Question: I am following an OpenGL <URL> in C++.
My problem is about texturing my cubes. The program seems to correctly load textures but it doesn't show the expected result, my cubes looks grey.
-
I have already tried to change my shaders (like the mix value) but it does not change anything.
Here is my code:
-
'''
#pragma once
#include <glm/glm.hpp>
#include <glm/gtc/matrix_transform.hpp>
#include <glm/gtc/type_ptr.hpp>
#include <iostream>
#include <fstream>
#include <string>
#include <thread>
#include <chrono>
#include <glad/glad.h>
#include <GLFW/glfw3.h>
#include "shader.hpp"
#define STB_IMAGE_IMPLEMENTATION
#include "stb_image.h"
'''
-
'''
#include "head.h"
/*TODO -- refresh shader every sec*/
class Shader {
public:
Shader(std::string const& nameFragment, std::string const& nameVertex)
: nameFragment_(nameFragment), nameVertex_(nameVertex) {
update();
}
void update(){
if (nameFragment_.empty() || nameVertex_.empty() || (nameFragment_.empty() && nameVertex_.empty())) {
return;
}
bool recreate = false;
std::ifstream stream(nameFragment_);
std::string tmp = std::string(std::istreambuf_iterator<char>(stream), std::istreambuf_iterator<char>());
stream.close();
if (tmp != fragment_) {
setFragment(tmp);
recreate = true;
}
stream.open(nameVertex_);
tmp = std::string(std::istreambuf_iterator<char>(stream), std::istreambuf_iterator<char>());
stream.close();
if (tmp != vertex_) {
setVertex(tmp);
recreate = true;
}
if (recreate) {
createFragmentObject();
createVertexObject();
createProgramObject();
deleteUselessShaders();
std::cout << nameFragment_ << " & " << nameVertex_ << " Shaders loaded.
";
}
std::this_thread::sleep_for(std::chrono::milliseconds(1000));
}
void use() {
glUseProgram(programObject_);
}
void setFragmentName(std::string const& name) {
nameFragment_ = name;
}
void setVertexName(std::string const& name) {
nameVertex_ = name;
}
std::string getFragmentName() {
return nameFragment_;
}
std::string getVertexName() {
return nameVertex_;
}
void setFragment(std::string const& fragment) {
fragment_ = fragment;
fs_ptr_ = fragment_.c_str();
}
const GLchar*& getFragment() {
return fs_ptr_;
}
void setVertex(std::string const& vertex) {
vertex_ = vertex;
vs_ptr_ = vertex_.c_str();
}
const GLchar*& getVertex() {
return vs_ptr_;
}
void createVertexObject() {
/*Creating a VS object*/
vertexObject_ = glCreateShader(GL_VERTEX_SHADER);
/*Link the VS code to the VS object*/
glShaderSource(vertexObject_, 1, &vs_ptr_, NULL);
glCompileShader(vertexObject_);
/*Testing the VS compilation*/
int success;
char infoLog[512];
glGetShaderiv(vertexObject_, GL_COMPILE_STATUS, &success);
if (!success) {
glGetShaderInfoLog(vertexObject_, 512, NULL, infoLog);
std::cout << "ERROR::SHADER::VERTEX::COMPILATION_FAILED
" << infoLog << std::endl;
}
}
const unsigned int & getVertexObject() {
return vertexObject_;
}
void createFragmentObject() {
/*As the VS, same for FS*/
fragmentObject_ = glCreateShader(GL_FRAGMENT_SHADER);
glShaderSource(fragmentObject_, 1, &fs_ptr_, NULL);
glCompileShader(fragmentObject_);
int success;
char infoLog[512];
glGetShaderiv(fragmentObject_, GL_COMPILE_STATUS, &success);
if (!success) {
glGetShaderInfoLog(fragmentObject_, 512, NULL, infoLog);
std::cout << "ERROR::SHADER::FRAGMENT::COMPILATION_FAILED
" << infoLog << std::endl;
}
}
const unsigned int& getFragmentObject() {
return fragmentObject_;
}
void createProgramObject() {
/*Creating the program Shader*/
programObject_ = glCreateProgram();
glAttachShader(programObject_, vertexObject_);
glAttachShader(programObject_, fragmentObject_);
glLinkProgram(programObject_);
int success;
char infoLog[512];
/*Testing PS compilation*/
glGetProgramiv(programObject_, GL_LINK_STATUS, &success);
if (!success) {
glGetProgramInfoLog(programObject_, 512, NULL, infoLog);
std::cout << "ERROR::SHADER::PROGRAM::COMPILATION_FAILED
" << infoLog << std::endl;
}
}
const unsigned int& getProgramObject() {
return programObject_;
}
void deleteUselessShaders() {
/*Deleting shaders already used*/
glDeleteShader(vertexObject_);
glDeleteShader(fragmentObject_);
}
void setBool(const std::string& name, bool value) const
{
glUniform1i(glGetUniformLocation(programObject_, name.c_str()), (int)value);
}
// ------------------------------------------------------------------------
void setInt(const std::string& name, int value) const
{
glUniform1i(glGetUniformLocation(programObject_, name.c_str()), value);
}
// ------------------------------------------------------------------------
void setFloat(const std::string& name, float value) const
{
glUniform1f(glGetUniformLocation(programObject_, name.c_str()), value);
}
// ------------------------------------------------------------------------
void setVec2(const std::string& name, const glm::vec2& value) const
{
glUniform2fv(glGetUniformLocation(programObject_, name.c_str()), 1, &value[0]);
}
void setVec2(const std::string& name, float x, float y) const
{
glUniform2f(glGetUniformLocation(programObject_, name.c_str()), x, y);
}
// ------------------------------------------------------------------------
void setVec3(const std::string& name, const glm::vec3& value) const
{
glUniform3fv(glGetUniformLocation(programObject_, name.c_str()), 1, &value[0]);
}
void setVec3(const std::string& name, float x, float y, float z) const
{
glUniform3f(glGetUniformLocation(programObject_, name.c_str()), x, y, z);
}
// ------------------------------------------------------------------------
void setVec4(const std::string& name, const glm::vec4& value) const
{
glUniform4fv(glGetUniformLocation(programObject_, name.c_str()), 1, &value[0]);
}
void setVec4(const std::string& name, float x, float y, float z, float w) const
{
glUniform4f(glGetUniformLocation(programObject_, name.c_str()), x, y, z, w);
}
// ------------------------------------------------------------------------
void setMat2(const std::string& name, const glm::mat2& mat) const
{
glUniformMatrix2fv(glGetUniformLocation(programObject_, name.c_str()), 1, GL_FALSE, &mat[0][0]);
}
// ------------------------------------------------------------------------
void setMat3(const std::string& name, const glm::mat3& mat) const
{
glUniformMatrix3fv(glGetUniformLocation(programObject_, name.c_str()), 1, GL_FALSE, &mat[0][0]);
}
// ------------------------------------------------------------------------
void setMat4(const std::string& name, const glm::mat4& mat) const
{
glUniformMatrix4fv(glGetUniformLocation(programObject_, name.c_str()), 1, GL_FALSE, &mat[0][0]);
}
private:
std::string nameFragment_;
std::string nameVertex_;
std::string vertex_;
std::string fragment_;
const GLchar *vs_ptr_;
const GLchar *fs_ptr_;
unsigned int vertexObject_;
unsigned int fragmentObject_;
unsigned int programObject_;
};
'''
-
'''
/*mises a l'echelle, puis les rotations et enfin les translations*/
/*glm::mat4; mat = glm::mat4(1.0f);*/
#include "head.h"
#define FPS 62
#define WIDTH 800
#define HEIGHT 600
void framebuffer_size_callback(GLFWwindow* window, int width, int height);
void processInput(GLFWwindow* window);
int main(){
glfwInit();
glfwWindowHint(GLFW_CONTEXT_VERSION_MAJOR, 3);
glfwWindowHint(GLFW_CONTEXT_VERSION_MINOR, 3);
glfwWindowHint(GLFW_OPENGL_PROFILE, GLFW_OPENGL_CORE_PROFILE);
#ifdef __APPLE__
glfwWindowHint(GLFW_OPENGL_FORWARD_COMPAT, GL_TRUE); //For MacOS
#endif
/*Window initialization*/
GLFWwindow* window = glfwCreateWindow(WIDTH, HEIGHT, "Hello Window!", NULL, NULL);
if (window == NULL){
std::cout << "Failed to create GLFW window" << std::endl;
glfwTerminate();
return -1;
}
glfwMakeContextCurrent(window);
glfwSetFramebufferSizeCallback(window, framebuffer_size_callback);
/*GLAD initialization*/
if (!gladLoadGLLoader((GLADloadproc)glfwGetProcAddress)){
std::cout << "Failed to initialize GLAD" << std::endl;
return -1;
}
// configure global opengl state
// -----------------------------
glEnable(GL_DEPTH_TEST);
/*Initialize shaders*/
Shader myShaders("./Shaders/Hello.fs", "./Shaders/Hello.vs");
/*Vertices*/
float vertices[] = {
-0.5f, -0.5f, -0.5f, 0.0f, 0.0f,
0.5f, -0.5f, -0.5f, 1.0f, 0.0f,
0.5f, 0.5f, -0.5f, 1.0f, 1.0f,
0.5f, 0.5f, -0.5f, 1.0f, 1.0f,
-0.5f, 0.5f, -0.5f, 0.0f, 1.0f,
-0.5f, -0.5f, -0.5f, 0.0f, 0.0f,
-0.5f, -0.5f, 0.5f, 0.0f, 0.0f,
0.5f, -0.5f, 0.5f, 1.0f, 0.0f,
0.5f, 0.5f, 0.5f, 1.0f, 1.0f,
0.5f, 0.5f, 0.5f, 1.0f, 1.0f,
-0.5f, 0.5f, 0.5f, 0.0f, 1.0f,
-0.5f, -0.5f, 0.5f, 0.0f, 0.0f,
-0.5f, 0.5f, 0.5f, 1.0f, 0.0f,
-0.5f, 0.5f, -0.5f, 1.0f, 1.0f,
-0.5f, -0.5f, -0.5f, 0.0f, 1.0f,
-0.5f, -0.5f, -0.5f, 0.0f, 1.0f,
-0.5f, -0.5f, 0.5f, 0.0f, 0.0f,
-0.5f, 0.5f, 0.5f, 1.0f, 0.0f,
0.5f, 0.5f, 0.5f, 1.0f, 0.0f,
0.5f, 0.5f, -0.5f, 1.0f, 1.0f,
0.5f, -0.5f, -0.5f, 0.0f, 1.0f,
0.5f, -0.5f, -0.5f, 0.0f, 1.0f,
0.5f, -0.5f, 0.5f, 0.0f, 0.0f,
0.5f, 0.5f, 0.5f, 1.0f, 0.0f,
-0.5f, -0.5f, -0.5f, 0.0f, 1.0f,
0.5f, -0.5f, -0.5f, 1.0f, 1.0f,
0.5f, -0.5f, 0.5f, 1.0f, 0.0f,
0.5f, -0.5f, 0.5f, 1.0f, 0.0f,
-0.5f, -0.5f, 0.5f, 0.0f, 0.0f,
-0.5f, -0.5f, -0.5f, 0.0f, 1.0f,
-0.5f, 0.5f, -0.5f, 0.0f, 1.0f,
0.5f, 0.5f, -0.5f, 1.0f, 1.0f,
0.5f, 0.5f, 0.5f, 1.0f, 0.0f,
0.5f, 0.5f, 0.5f, 1.0f, 0.0f,
-0.5f, 0.5f, 0.5f, 0.0f, 0.0f,
-0.5f, 0.5f, -0.5f, 0.0f, 1.0f
};
glm::vec3 cubePositions[] = {
glm::vec3(0.0f, 0.0f, 0.0f),
glm::vec3(2.0f, 5.0f, -15.0f),
glm::vec3(-1.5f, -2.2f, -2.5f),
glm::vec3(-3.8f, -2.0f, -12.3f),
glm::vec3(2.4f, -0.4f, -3.5f),
glm::vec3(-1.7f, 3.0f, -7.5f),
glm::vec3(1.3f, -2.0f, -2.5f),
glm::vec3(1.5f, 2.0f, -2.5f),
glm::vec3(1.5f, 0.2f, -1.5f),
glm::vec3(-1.3f, 1.0f, -1.5f)
};
unsigned int VBO, VAO;
glGenVertexArrays(1, &VAO);
glGenBuffers(1, &VBO);
glBindVertexArray(VAO);
glBindBuffer(GL_ARRAY_BUFFER, VBO);
glBufferData(GL_ARRAY_BUFFER, sizeof(vertices), vertices, GL_STATIC_DRAW);
// position attribute
glVertexAttribPointer(0, 3, GL_FLOAT, GL_FALSE, 5 * sizeof(float), (void*)0);
glEnableVertexAttribArray(0);
// texture coord attribute
glVertexAttribPointer(1, 2, GL_FLOAT, GL_FALSE, 5 * sizeof(float), (void*)(3 * sizeof(float)));
glEnableVertexAttribArray(1);
// load and create a texture
// -------------------------
unsigned int texture1, texture2;
// texture 1
// ---------
glGenTextures(1, &texture1);
glBindTexture(GL_TEXTURE_2D, texture1);
// set the texture wrapping parameters
glTexParameteri(GL_TEXTURE_2D, GL_TEXTURE_WRAP_S, GL_REPEAT); // set texture wrapping to GL_REPEAT (default wrapping method)
glTexParameteri(GL_TEXTURE_2D, GL_TEXTURE_WRAP_T, GL_REPEAT);
// set texture filtering parameters
glTexParameteri(GL_TEXTURE_2D, GL_TEXTURE_MIN_FILTER, GL_LINEAR);
glTexParameteri(GL_TEXTURE_2D, GL_TEXTURE_MAG_FILTER, GL_LINEAR);
// load image, create texture and generate mipmaps
int width, height, nrChannels;
stbi_set_flip_vertically_on_load(true); // tell stb_image.h to flip loaded texture's on the y-axis.
// The FileSystem::getPath(...) is part of the GitHub repository so we can find files on any IDE/platform; replace it with your own image path.
unsigned char* data = stbi_load(("./Textures/container.jpg"), &width, &height, &nrChannels, 0);
if (data)
{
glTexImage2D(GL_TEXTURE_2D, 0, GL_RGB, width, height, 0, GL_RGB, GL_UNSIGNED_BYTE, data);
glGenerateMipmap(GL_TEXTURE_2D);
}
else
{
std::cout << "Failed to load texture" << std::endl;
}
stbi_image_free(data);
// texture 2
// ---------
glGenTextures(1, &texture2);
glBindTexture(GL_TEXTURE_2D, texture2);
// set the texture wrapping parameters
glTexParameteri(GL_TEXTURE_2D, GL_TEXTURE_WRAP_S, GL_REPEAT); // set texture wrapping to GL_REPEAT (default wrapping method)
glTexParameteri(GL_TEXTURE_2D, GL_TEXTURE_WRAP_T, GL_REPEAT);
// set texture filtering parameters
glTexParameteri(GL_TEXTURE_2D, GL_TEXTURE_MIN_FILTER, GL_LINEAR);
glTexParameteri(GL_TEXTURE_2D, GL_TEXTURE_MAG_FILTER, GL_LINEAR);
// load image, create texture and generate mipmaps
data = stbi_load("./Textures/awesomeface.png", &width, &height, &nrChannels, 0);
if (data)
{
// note that the awesomeface.png has transparency and thus an alpha channel, so make sure to tell OpenGL the data type is of GL_RGBA
glTexImage2D(GL_TEXTURE_2D, 0, GL_RGBA, width, height, 0, GL_RGBA, GL_UNSIGNED_BYTE, data);
glGenerateMipmap(GL_TEXTURE_2D);
}
else
{
std::cout << "Failed to load texture" << std::endl;
}
stbi_image_free(data);
myShaders.use();
myShaders.setInt("texture1", 0);
myShaders.setInt("texture2", 1);
/*To get a wireframe style*/
//glPolygonMode(GL_FRONT_AND_BACK, GL_LINE);
/*Render Loop*/
double lasttime = glfwGetTime();
while (!glfwWindowShouldClose(window)){
glfwSwapBuffers(window);
while (glfwGetTime() < lasttime + 1.0 / FPS) {
processInput(window);
glClearColor(0.2f, 0.7f, 0.6f, 1.0f);
glClear(GL_COLOR_BUFFER_BIT | GL_DEPTH_BUFFER_BIT); // also clear the depth buffer now!
glActiveTexture(GL_TEXTURE0);
glBindTexture(GL_TEXTURE_2D, texture1);
glActiveTexture(GL_TEXTURE1);
glBindTexture(GL_TEXTURE_2D, texture2);
/*Activating our shader*/
myShaders.use();
// create transformations
glm::mat4 view = glm::mat4(1.0f); // make sure to initialize matrix to identity matrix first
glm::mat4 projection = glm::mat4(1.0f);
projection = glm::perspective(glm::radians(45.0f), (float)WIDTH / (float)HEIGHT, 0.1f, 100.0f);
view = glm::translate(view, glm::vec3(0.0f, 0.0f, -3.0f));
// pass transformation matrices to the shader
myShaders.setMat4("projection", projection); // note: currently we set the projection matrix each frame, but since the projection matrix rarely changes it's often best practice to set it outside the main loop only once.
myShaders.setMat4("view", view);
// render boxes
glBindVertexArray(VAO);
for (unsigned int i = 0; i < 10; i++)
{
// calculate the model matrix for each object and pass it to shader before drawing
glm::mat4 model = glm::mat4(1.0f);
model = glm::translate(model, cubePositions[i]);
float angle = 20.0f * i;
model = glm::rotate(model, glm::radians((float)angle), glm::vec3(1.0f, 0.3f, 0.5f));
myShaders.setMat4("model", model);
glDrawArrays(GL_TRIANGLES, 0, 36);
}
glfwPollEvents();
}
lasttime += 1.0 / FPS;
}
glDeleteVertexArrays(1, &VAO);
glDeleteBuffers(1, &VBO);
glfwTerminate();
return 0;
}
/*Resize*/
void framebuffer_size_callback(GLFWwindow* window, int width, int height){
glViewport(0, 0, width, height);
}
/*Handle inputs*/
void processInput(GLFWwindow* window){
if (glfwGetKey(window, GLFW_KEY_ESCAPE) == GLFW_PRESS)
glfwSetWindowShouldClose(window, true);
}
'''
-
'''
#version 330 core
out vec4 FragColor;
in vec2 TexCoord;
uniform sampler2D texture1;
uniform sampler2D texture2;
void main()
{
FragColor = mix(texture(texture1,TexCoord),texture(texture2,TexCoord),0.2f);
}
'''
-
'''
#version 330 core
layout (location = 0) in vec3 aPos;
layout (location = 1) in vec3 aColor; // la variable aColor a l'attribut de position 1
layout (location = 2) in vec2 aTexCoord;
out vec2 TexCoord;
uniform mat4 model;
uniform mat4 view;
uniform mat4 projection;
void main()
{
gl_Position = projection * view * model * vec4(aPos, 1.0);
TexCoord = vec2(aTexCoord.x, 1.0 - aTexCoord.y);
}
'''
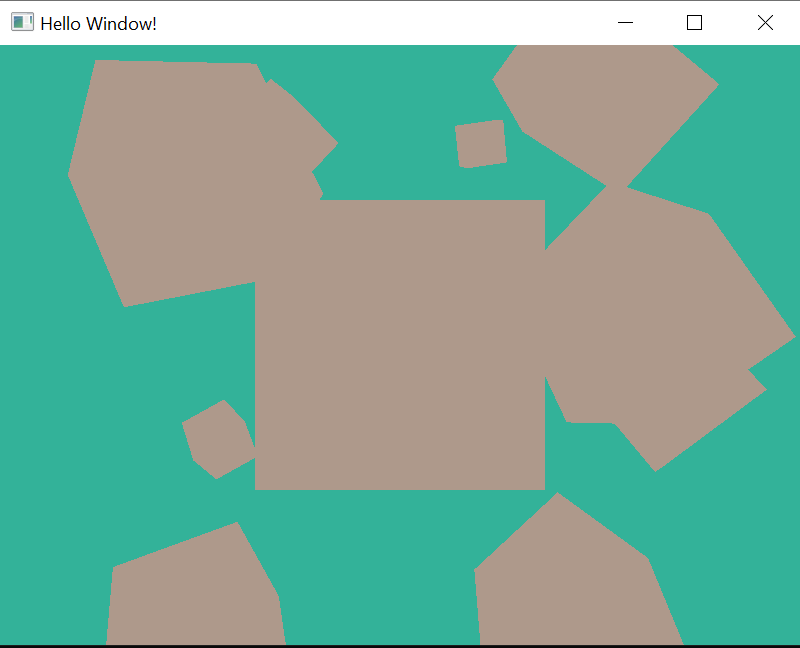
Answer: Look at:
> '''
// texture coord attribute
glVertexAttribPointer(1, [...] );
'''
vs. your shader:
> '''
layout (location = 0) in vec3 aPos;
layout (location = 1) in vec3 aColor; // la variable aColor a l'attribut de position 1
layout (location = 2) in vec2 aTexCoord;
'''
So, you actually tell the GL to use your texture coordinates as the 'aColor' attribute. And since you do not enable an array for attribute location 2 ('aTexCoord') at all, all vertices will see the same texture coordinate value, hence the texture sampling will return the same color from the texture everywhere...